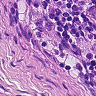
Metastatic tissue present: yes